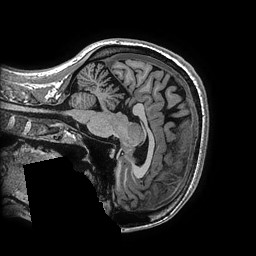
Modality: T1w
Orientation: sagittal
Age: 42
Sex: female
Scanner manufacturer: ge
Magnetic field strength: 3 T
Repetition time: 0.006952 s
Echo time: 0.00292 s